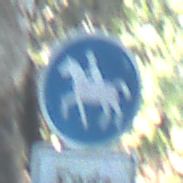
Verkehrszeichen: Reitweg
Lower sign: HinweisDurchVerbaleAngabe2
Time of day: MorningAfternoon
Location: Outdoor (Nature)
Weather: Clear
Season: NotSpecified
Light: Natural